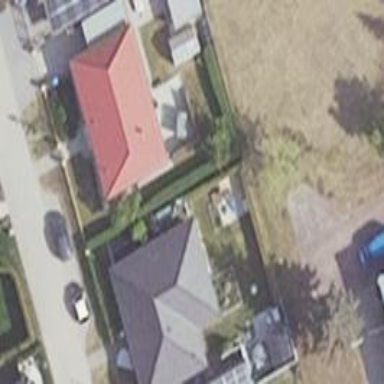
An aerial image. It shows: Detached building.